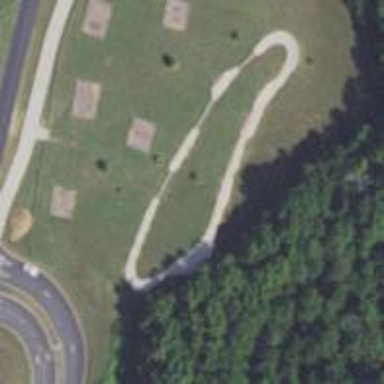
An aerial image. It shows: Pump track for cycling enthusiasts.